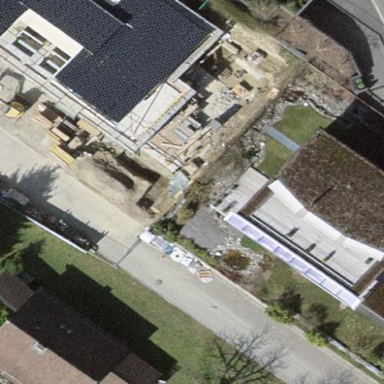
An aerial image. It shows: View of roof of building.